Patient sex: F
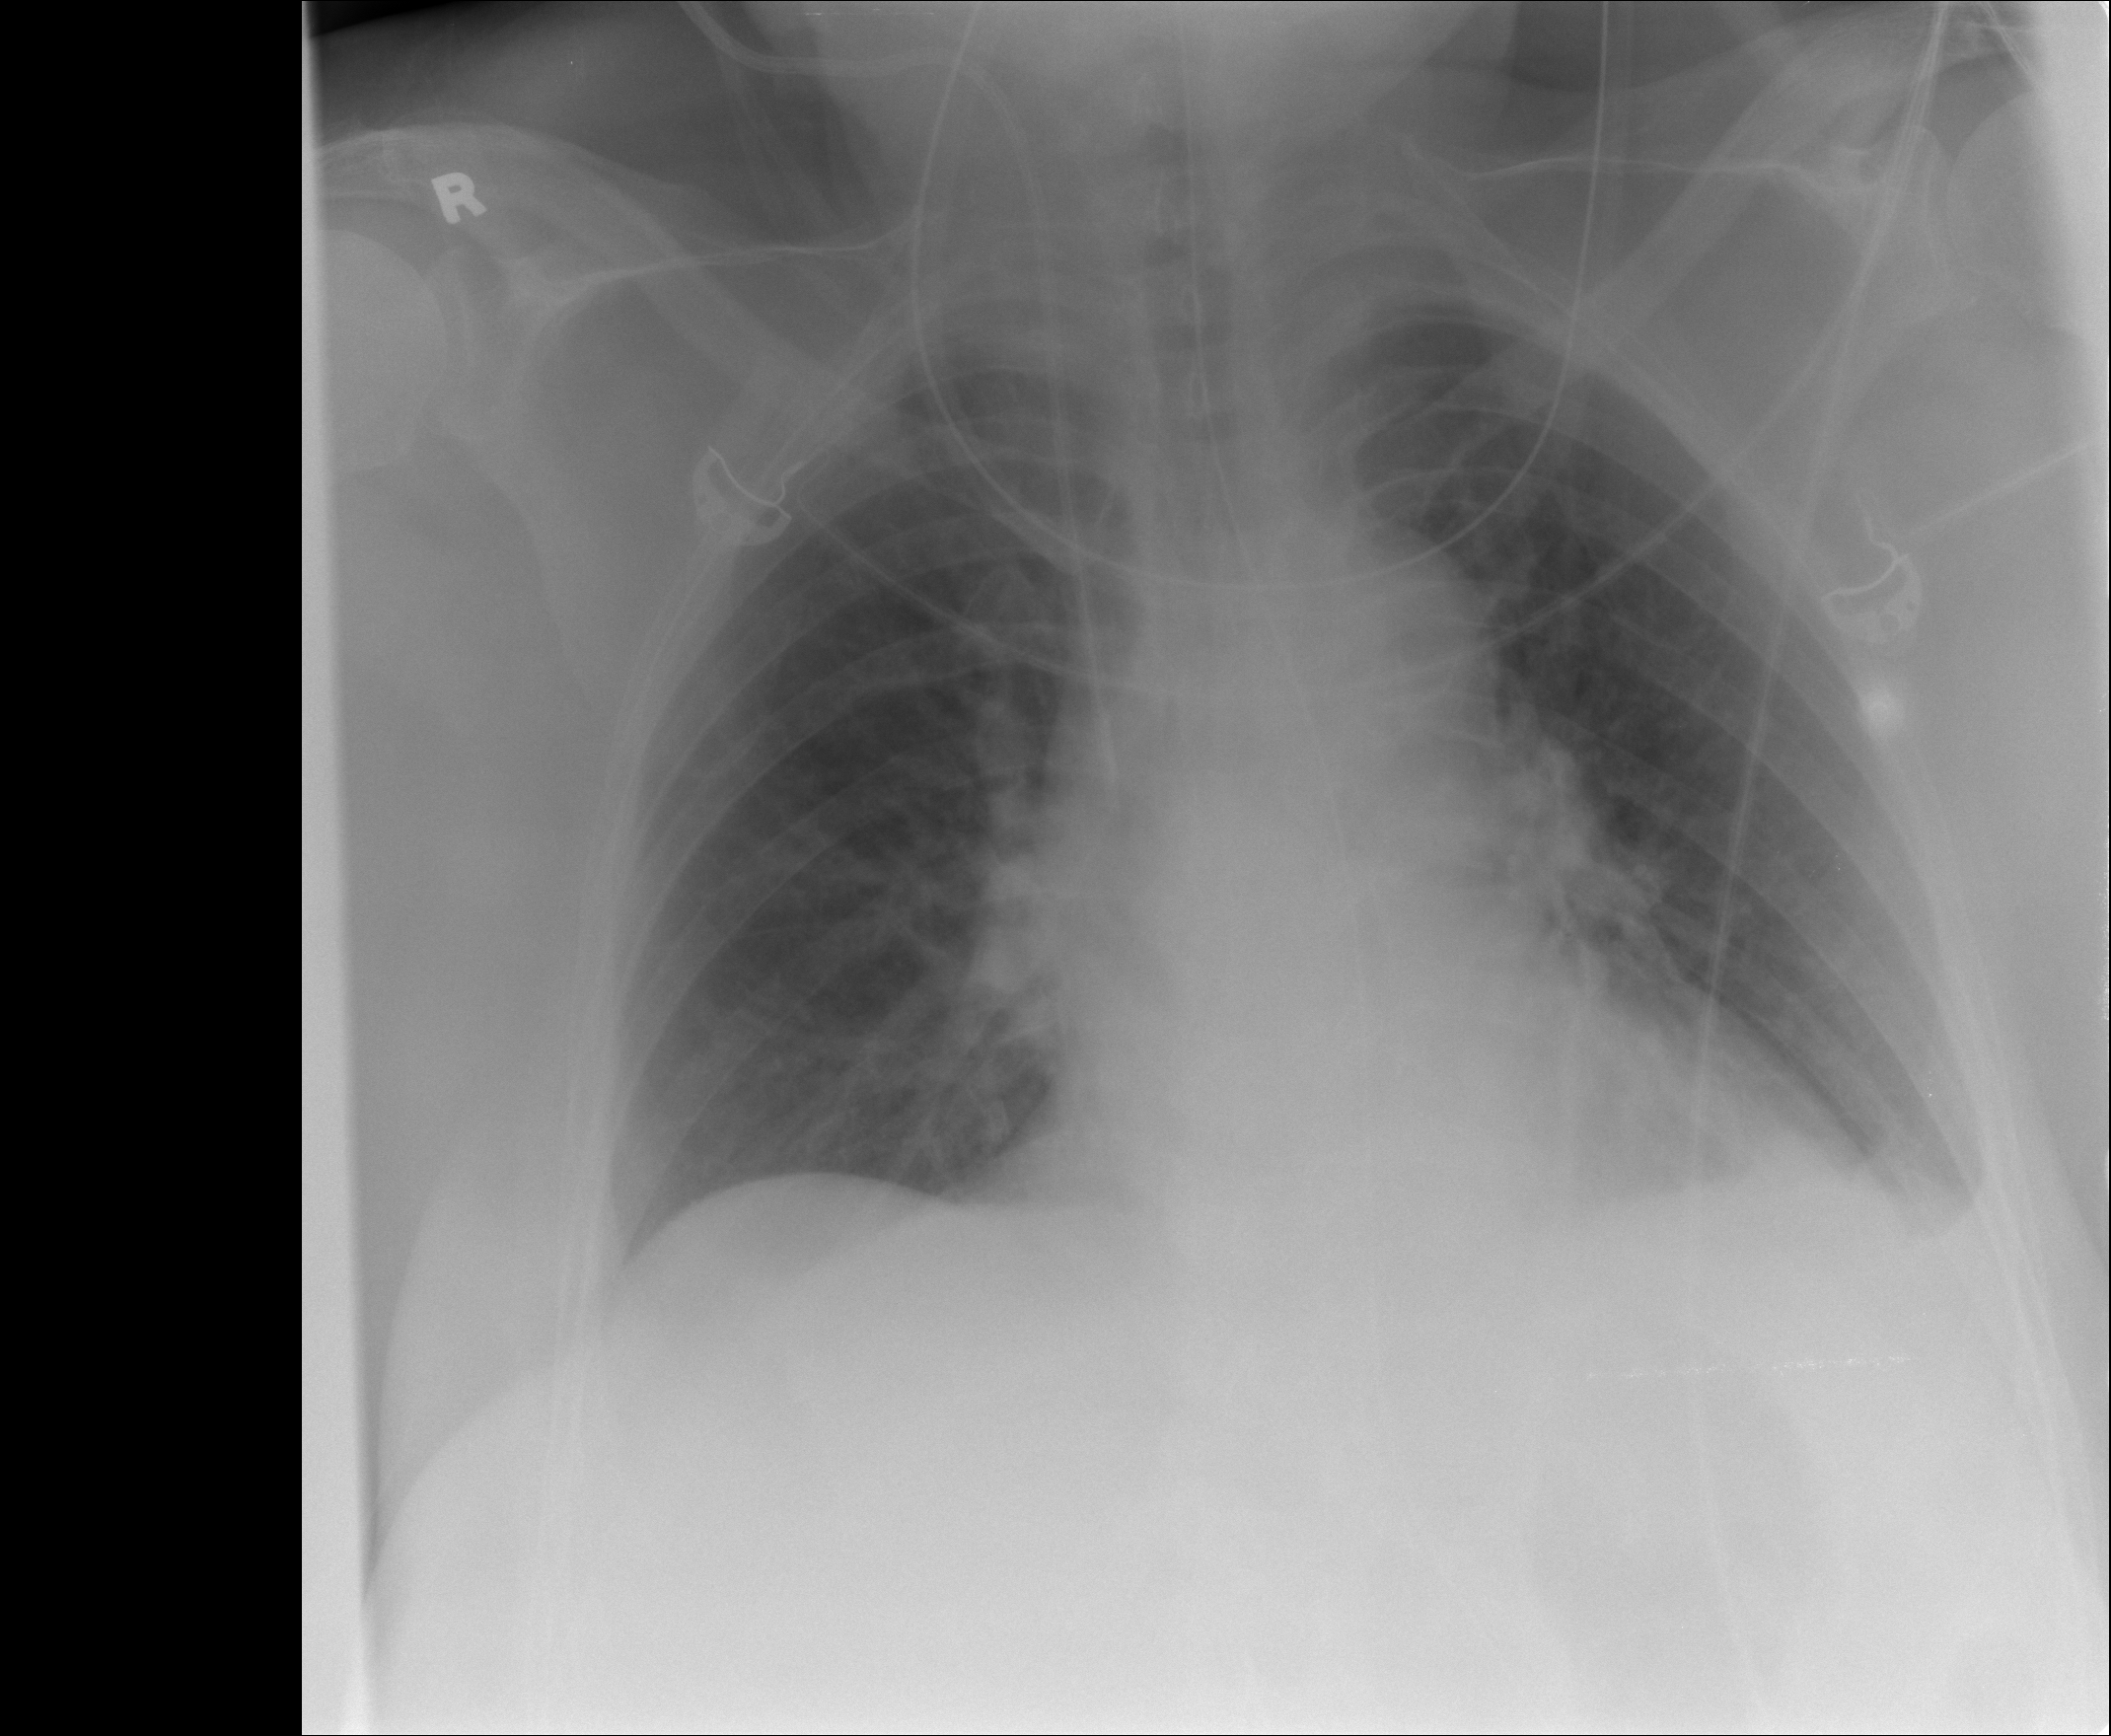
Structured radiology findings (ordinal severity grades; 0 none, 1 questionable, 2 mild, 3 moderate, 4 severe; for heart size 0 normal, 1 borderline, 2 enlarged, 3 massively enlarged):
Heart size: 1
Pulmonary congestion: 0
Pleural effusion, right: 0
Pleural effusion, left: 1
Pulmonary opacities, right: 0
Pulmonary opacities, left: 0
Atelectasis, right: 2
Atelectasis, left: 2